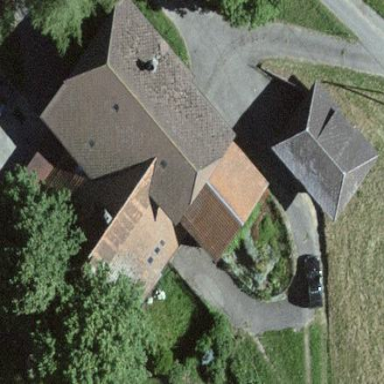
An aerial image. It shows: Farm building.